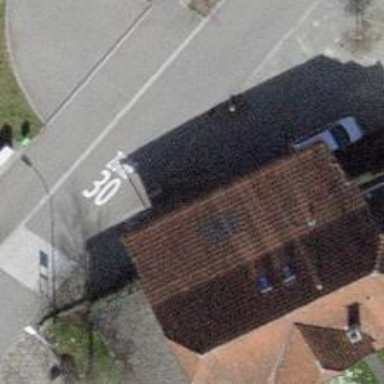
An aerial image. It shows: Simple and straightforward house.